五年级 · 立体几何学
下面是一个长方体的展开图。这个长方体的表面积是多少?

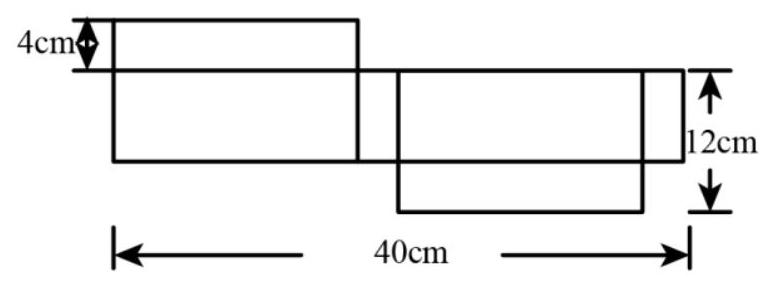
答案: 解448 平方厘米

【分析】观察长方体的展开图可知, 长方体的高是 4 厘米, 1 条宽和 1 条高一共有 12 厘米, 2 条长和 2 条高一共有 40 厘米, 则用 $(40-2 \times 4) \div 2$ 即可求出长方体的长, 用 $12-4$ 即可求出长方体的宽, 然后根据长方体表面积公式: 长方体的表面积 $=（$ 长 $\times$ 宽十长 $\times$ 高十宽 $\times$ 高 $) \times 2$, 据此即可求出长方体的表面积。

【详解】长: $(40-2 \times 4) \div 2$

$=(40-8) \div 2$

$=32 \div 2$

$=16$ (厘米)

宽: $12-4=8$ (厘米)

$$
\begin{aligned}
& (16 \times 8+16 \times 4+8 \times 4) \times 2 \\
= & (128+64+32) \times 2 \\
= & 224 \times 2 \\
= & 448 \text { (平方厘米 })
\end{aligned}
$$

答：这个长方体的表面积是 448 平方厘米。

【点睛】本题考查了长方体的展开图以及表面积公式的灵活应用。